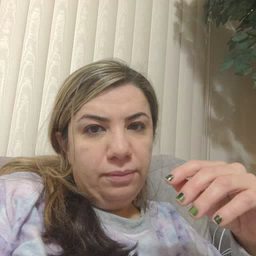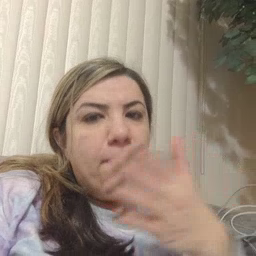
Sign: better